Interaction volume radius: 5 \u00c5
Interaction volume height: 30 \u00c5
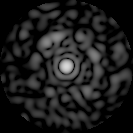
Disorder parameter: 0.8359